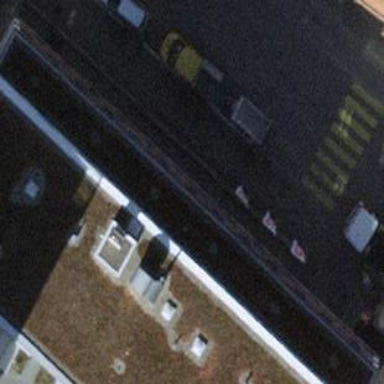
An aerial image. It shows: Building with flat roof. The building is dark red in color with roof in burlywood color.